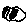
Label: cloud